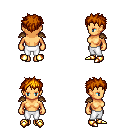
a pixel art fantasy rpg character, female body template, human, tanned skin, leather shoulder armor, white pants, dark blonde bedhead hairstyle, gold boots, four views (front, back, left, right), 2x2 character sprite sheet, small pixel art, hard edges, no anti-aliasing